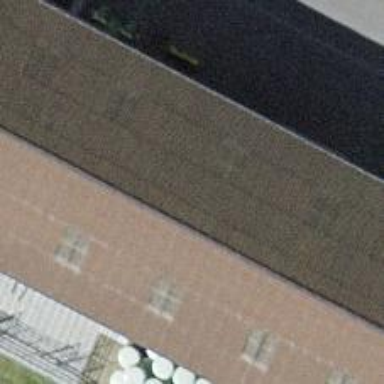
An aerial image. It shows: Building with gabled roof.